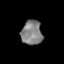
Tissue: prostate
Cell type: T cells
Senescence score: 0.303
Nuclear area (px): 498
Mean DAPI intensity: 130.167